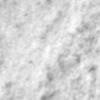
Label: no_change